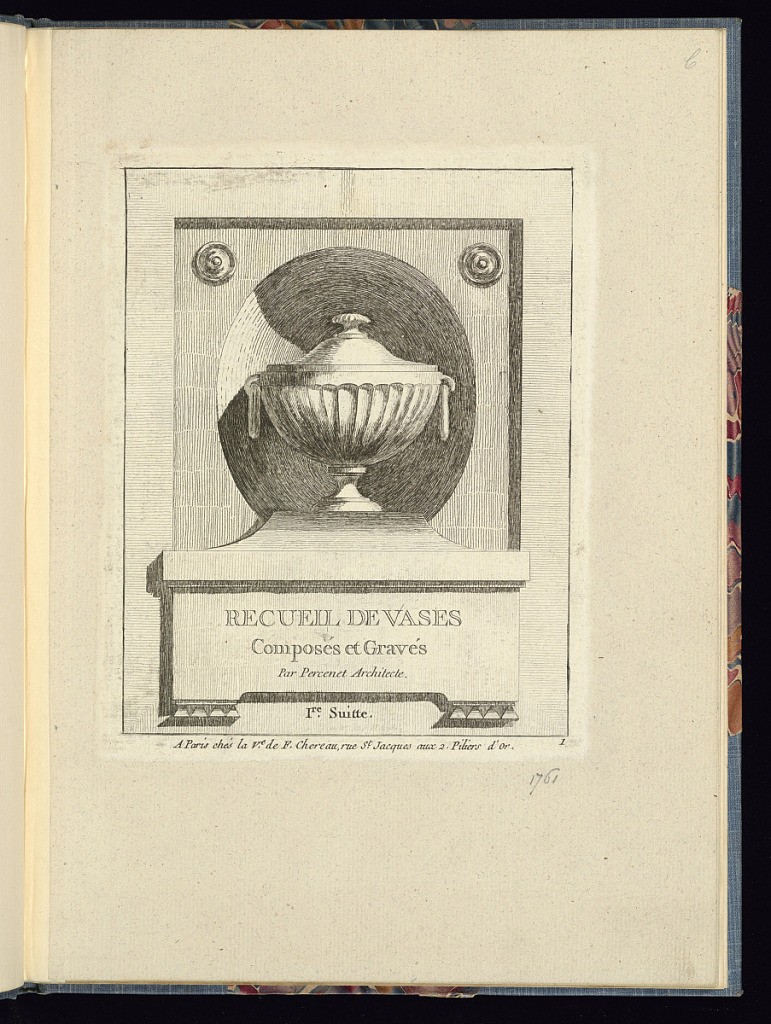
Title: Ornamental Vase Design
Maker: L.N. Percenet, French, born 1736
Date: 1761
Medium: Etching on laid paper
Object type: Print
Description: Lidded bowl-shaped vase. The vase has fluting over its body, and a ring on either side. The vase is set into a rounded niche. There is an architectural plaque below the vase, on which the title is printed. The plate is titled and numbered but not signed.